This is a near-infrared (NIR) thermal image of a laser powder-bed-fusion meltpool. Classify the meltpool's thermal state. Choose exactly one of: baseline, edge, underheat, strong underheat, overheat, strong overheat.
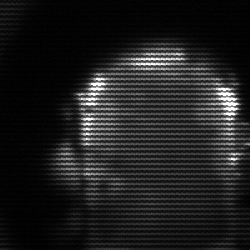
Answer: baseline